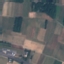
Land use / land cover: PermanentCrop